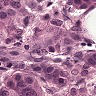
Metastatic tissue present: yes